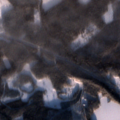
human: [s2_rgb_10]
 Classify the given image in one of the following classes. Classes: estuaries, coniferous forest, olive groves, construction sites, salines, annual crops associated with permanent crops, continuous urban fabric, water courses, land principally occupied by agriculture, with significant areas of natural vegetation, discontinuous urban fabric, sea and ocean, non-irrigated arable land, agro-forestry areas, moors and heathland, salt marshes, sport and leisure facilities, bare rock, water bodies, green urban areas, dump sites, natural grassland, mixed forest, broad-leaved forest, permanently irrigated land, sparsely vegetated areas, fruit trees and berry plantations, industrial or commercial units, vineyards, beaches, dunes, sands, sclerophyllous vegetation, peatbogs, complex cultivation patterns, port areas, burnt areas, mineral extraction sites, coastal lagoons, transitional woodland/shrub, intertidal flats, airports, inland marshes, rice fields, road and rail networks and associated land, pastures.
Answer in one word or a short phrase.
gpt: broad-leaved forest, coniferous forest, mixed forest, transitional woodland/shrub